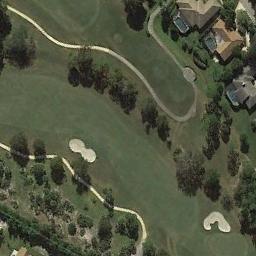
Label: golf_course